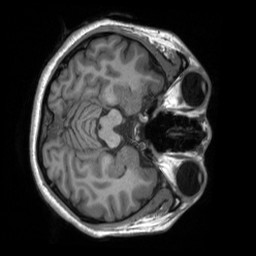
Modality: T1w
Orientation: axial
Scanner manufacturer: siemens
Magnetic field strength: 3 T
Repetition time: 2 s
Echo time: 0.0023 s